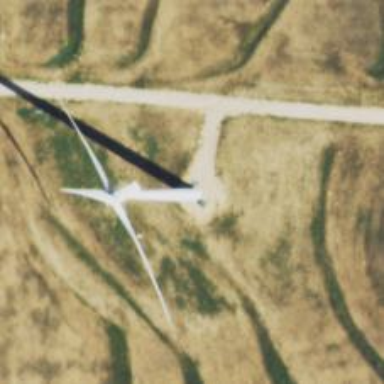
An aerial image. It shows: Wind turbine generator that utilizes wind as its source for generating electricity. It is of the horizontal axis type.